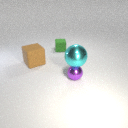
small purple metal sphere to the right of large brown rubber cube